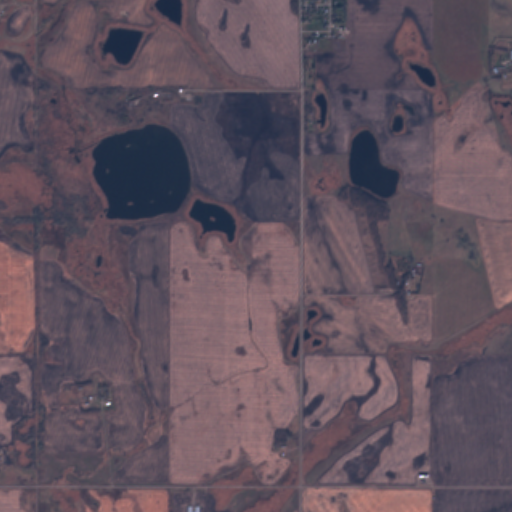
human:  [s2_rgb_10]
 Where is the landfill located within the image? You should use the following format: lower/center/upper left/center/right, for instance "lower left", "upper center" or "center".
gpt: The landfill is located in the upper left of the image.
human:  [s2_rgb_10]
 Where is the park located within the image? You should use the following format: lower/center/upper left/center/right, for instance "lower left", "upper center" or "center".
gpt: The park is located in the upper center of the image.
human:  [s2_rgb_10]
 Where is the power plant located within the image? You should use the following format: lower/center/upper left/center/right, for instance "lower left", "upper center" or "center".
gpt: There is no power plant in the image.